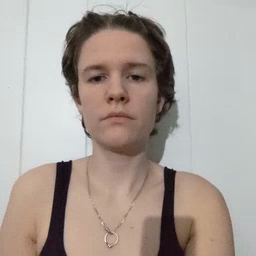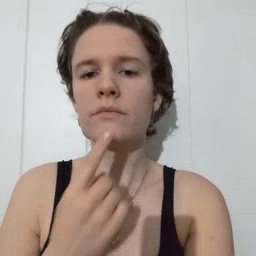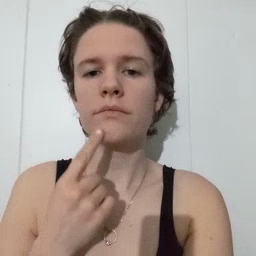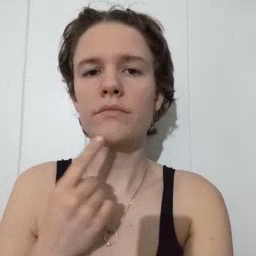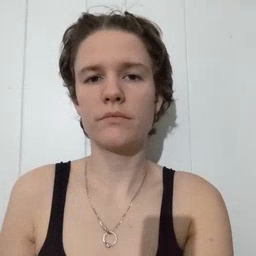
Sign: chin